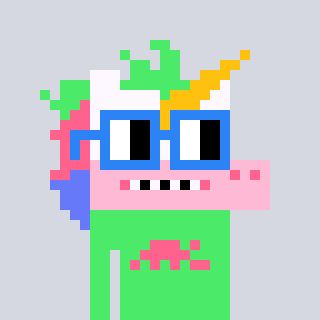
a pixel art character with square blue glasses, a unicorn-shaped head and a teal-colored body on a cool background